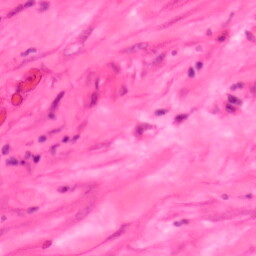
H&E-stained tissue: Colon